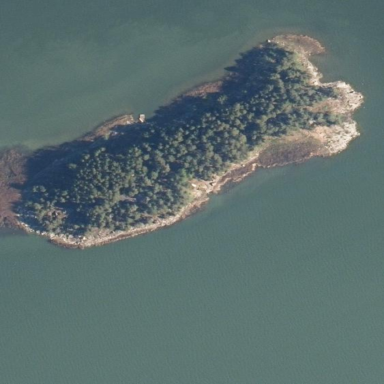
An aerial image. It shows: Islet at the coastline with forested land use.